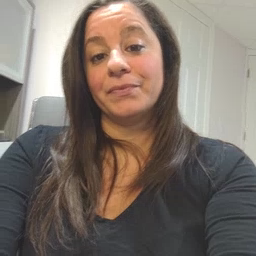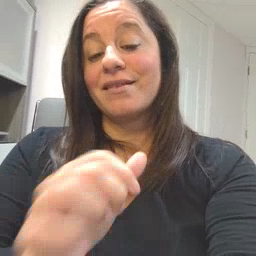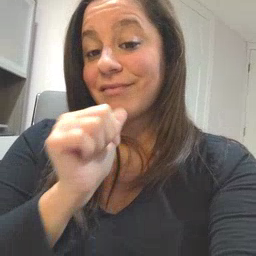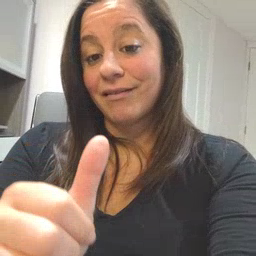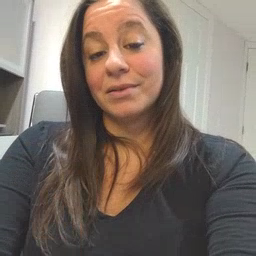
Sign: not